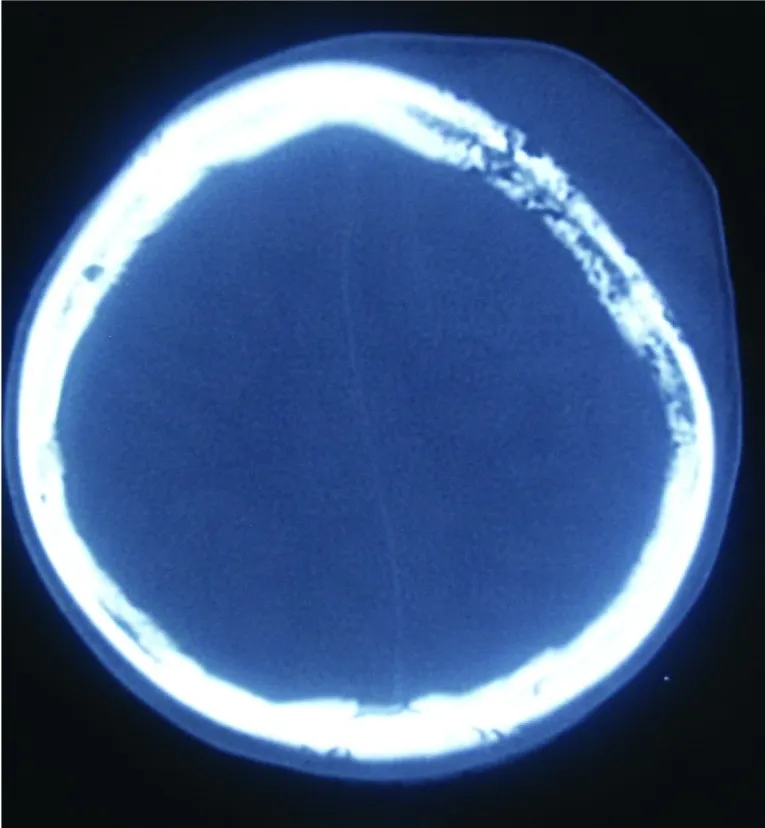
CT image showing the 'Honeycomb' appearance of the involved bone.
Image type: radiology (ct)